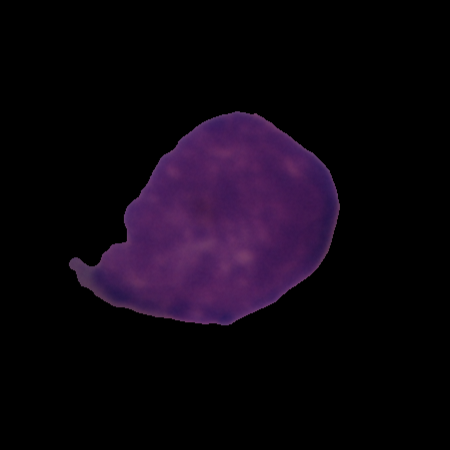
Label: cancer